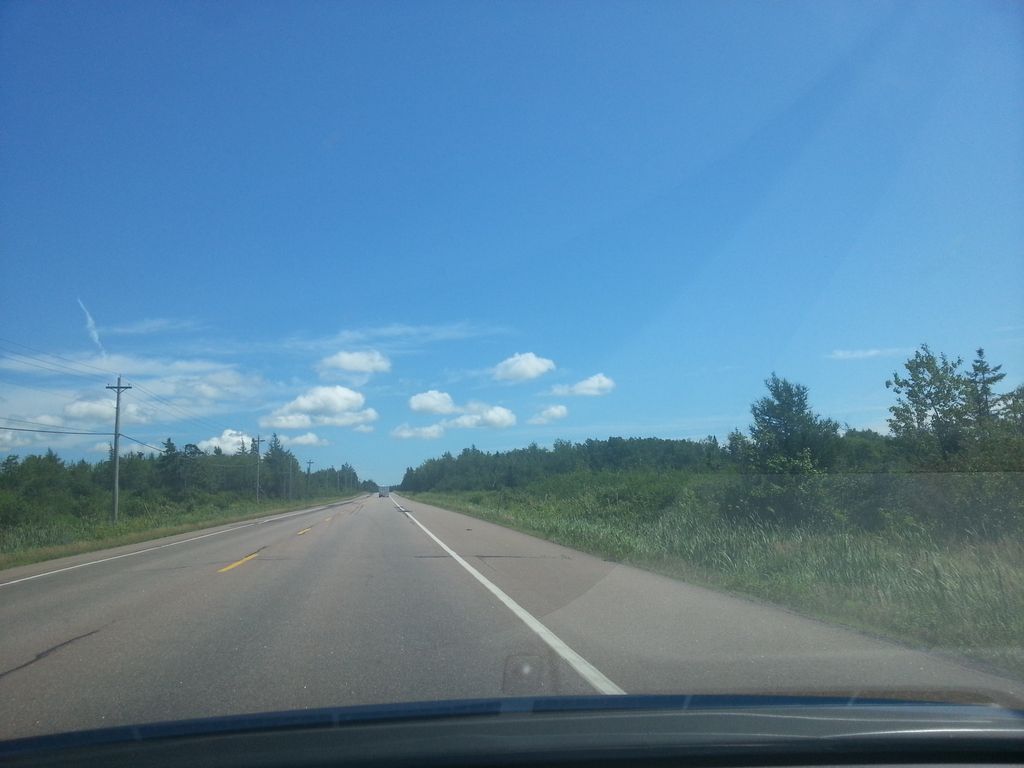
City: charlottetown